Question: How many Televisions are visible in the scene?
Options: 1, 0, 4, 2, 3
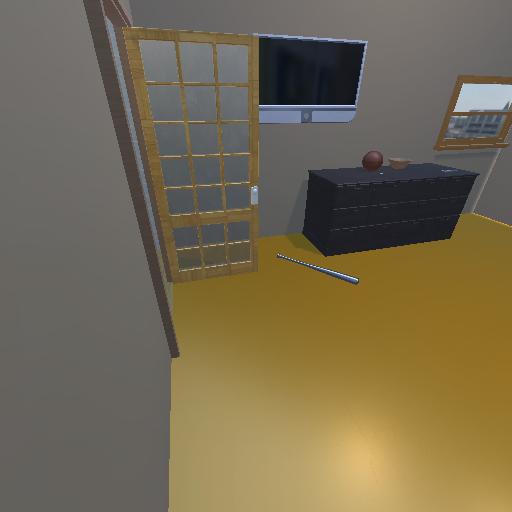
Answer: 1